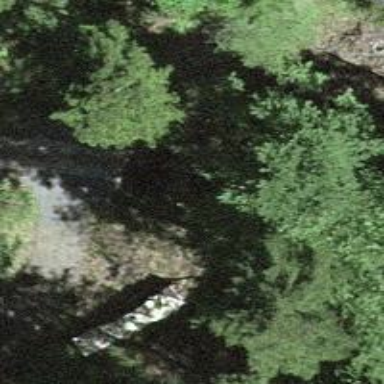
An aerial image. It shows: Culvert tunnel.